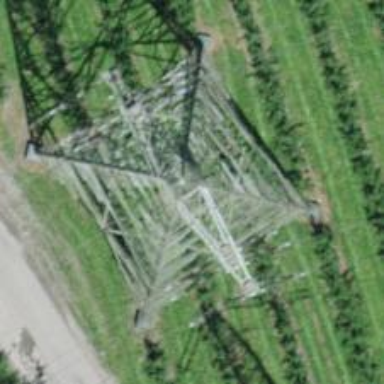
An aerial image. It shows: Power line with three cables.